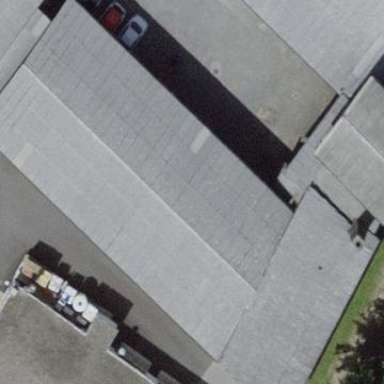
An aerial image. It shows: Commercial building.